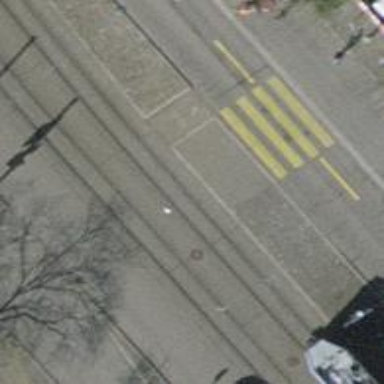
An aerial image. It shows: Kerb serving as barrier.